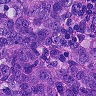
Metastatic tissue present: yes